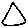
Label: triangle